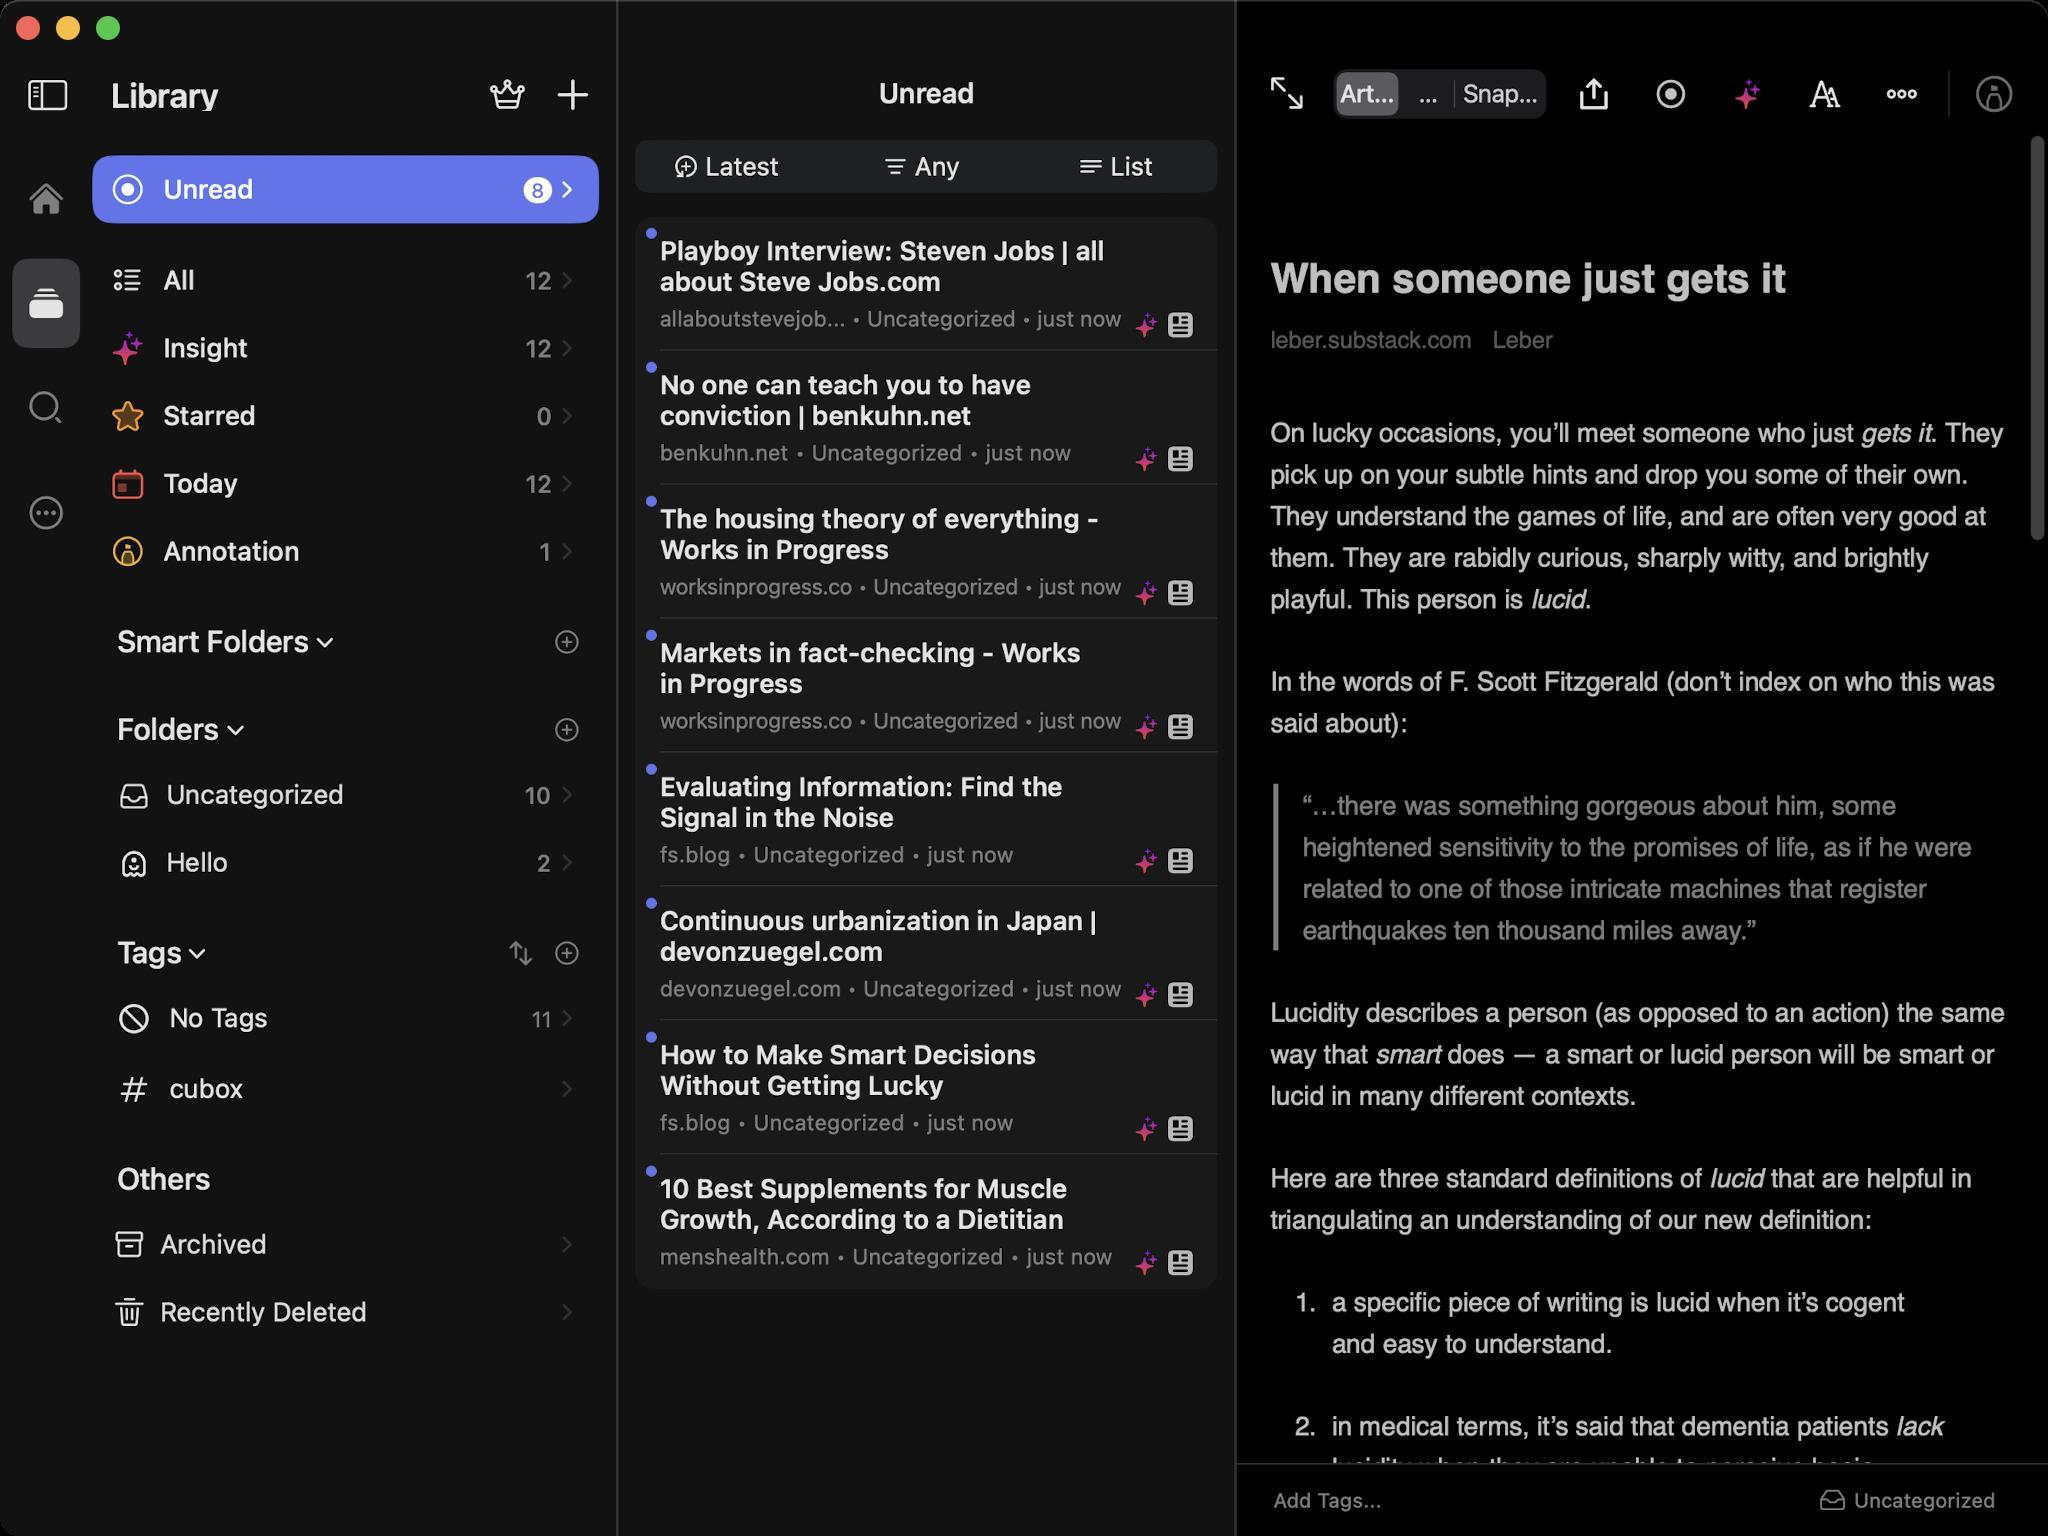
Accessibility tree:
{"name": "Cubox", "role": "AXWindow", "description": null, "role_description": "standard window", "value": null, "position": "352.00;95.00", "size": "1024;768", "children": [{"name": null, "role": "AXGroup", "description": null, "role_description": "group", "value": null, "position": "0.00;0.00", "size": "1024;768", "children": [{"name": null, "role": "AXGroup", "description": null, "role_description": "group", "value": null, "position": "0.00;0.00", "size": "1024;768", "children": []}, {"name": null, "role": "AXGroup", "description": null, "role_description": "group", "value": null, "position": "0.00;0.00", "size": "1024;768", "children": [{"name": null, "role": "AXGroup", "description": null, "role_description": "group", "value": null, "position": "-77.00;0.00", "size": "385;768", "children": [{"name": null, "role": "AXGroup", "description": null, "role_description": "Nav bar", "value": null, "position": "-77.00;27.72", "size": "385;38", "children": [{"name": null, "role": "AXButton", "description": "Hide Sidebar", "role_description": "button", "value": null, "position": "3.85;30.03", "size": "40;34", "children": []}, {"name": null, "role": "AXButton", "description": "Library", "role_description": "button", "value": null, "position": "49.28;30.03", "size": "63;34", "children": []}, {"name": null, "role": "AXButton", "description": "crown", "role_description": "button", "value": null, "position": "244.86;38.50", "size": "18;18", "children": []}, {"name": null, "role": "AXButton", "description": "newCard", "role_description": "button", "value": null, "position": "277.97;38.50", "size": "18;18", "children": []}]}, {"name": null, "role": "AXGroup", "description": null, "role_description": "group", "value": null, "position": "-77.00;0.00", "size": "385;768", "children": [{"name": null, "role": "AXGroup", "description": null, "role_description": "group", "value": null, "position": "-77.00;0.00", "size": "385;768", "children": [{"name": null, "role": "AXGroup", "description": null, "role_description": "collection", "value": null, "position": "46.20;0.00", "size": "262;768", "children": [{"name": null, "role": "AXButton", "description": null, "role_description": "button", "value": null, "position": "58.52;66.22", "size": "23;12", "children": []}, {"name": null, "role": "AXStaticText", "description": "Unread", "role_description": "text", "value": "8", "position": "46.20;77.77", "size": "253;34", "children": []}, {"name": null, "role": "AXButton", "description": null, "role_description": "button", "value": null, "position": "58.52;111.65", "size": "23;12", "children": []}, {"name": null, "role": "AXStaticText", "description": "All", "role_description": "text", "value": "12", "position": "46.20;123.20", "size": "253;34", "children": []}, {"name": null, "role": "AXStaticText", "description": "Insight", "role_description": "text", "value": "12", "position": "46.20;157.08", "size": "253;34", "children": []}, {"name": null, "role": "AXStaticText", "description": "Starred", "role_description": "text", "value": "0", "position": "46.20;190.96", "size": "253;34", "children": []}, {"name": null, "role": "AXStaticText", "description": "Today", "role_description": "text", "value": "12", "position": "46.20;224.84", "size": "253;34", "children": []}, {"name": null, "role": "AXStaticText", "description": "Annotation", "role_description": "text", "value": "1", "position": "46.20;258.72", "size": "253;34", "children": []}, {"name": null, "role": "AXButton", "description": null, "role_description": "button", "value": null, "position": "58.52;292.60", "size": "109;44", "children": []}, {"name": null, "role": "AXButton", "description": null, "role_description": "button", "value": null, "position": "272.58;292.60", "size": "27;44", "children": []}, {"name": null, "role": "AXStaticText", "description": "Smart Folders", "role_description": "text", "value": null, "position": "58.52;311.08", "size": "96;19", "children": []}, {"name": null, "role": "AXButton", "description": null, "role_description": "button", "value": null, "position": "58.52;336.49", "size": "64;44", "children": []}, {"name": null, "role": "AXButton", "description": null, "role_description": "button", "value": null, "position": "272.58;336.49", "size": "27;44", "children": []}, {"name": null, "role": "AXStaticText", "description": "Folders", "role_description": "text", "value": null, "position": "58.52;354.97", "size": "51;19", "children": []}, {"name": null, "role": "AXStaticText", "description": "", "role_description": "text", "value": "10", "position": "46.20;380.38", "size": "253;34", "children": []}, {"name": null, "role": "AXStaticText", "description": "Hello", "role_description": "text", "value": "2", "position": "46.20;414.26", "size": "253;34", "children": []}, {"name": null, "role": "AXButton", "description": null, "role_description": "button", "value": null, "position": "58.52;448.14", "size": "45;44", "children": []}, {"name": null, "role": "AXButton", "description": null, "role_description": "button", "value": null, "position": "241.78;448.14", "size": "31;44", "children": []}, {"name": null, "role": "AXButton", "description": null, "role_description": "button", "value": null, "position": "272.58;448.14", "size": "27;44", "children": []}, {"name": null, "role": "AXStaticText", "description": "Tags", "role_description": "text", "value": null, "position": "58.52;466.62", "size": "32;19", "children": []}, {"name": null, "role": "AXGroup", "description": null, "role_description": "group", "value": null, "position": "46.20;492.03", "size": "253;34", "children": [{"name": null, "role": "AXStaticText", "description": "No Tags", "role_description": "text", "value": null, "position": "84.70;501.27", "size": "50;15", "children": []}, {"name": null, "role": "AXStaticText", "description": "11", "role_description": "text", "value": null, "position": "265.65;502.81", "size": "10;13", "children": []}]}, {"name": null, "role": "AXStaticText", "description": "cubox", "role_description": "text", "value": null, "position": "46.20;527.45", "size": "253;34", "children": []}, {"name": null, "role": "AXButton", "description": null, "role_description": "button", "value": null, "position": "58.52;561.33", "size": "60;44", "children": []}, {"name": null, "role": "AXStaticText", "description": "Others", "role_description": "text", "value": null, "position": "58.52;579.81", "size": "47;19", "children": []}, {"name": null, "role": "AXGroup", "description": null, "role_description": "group", "value": null, "position": "46.20;605.22", "size": "253;34", "children": [{"name": null, "role": "AXStaticText", "description": "Archived", "role_description": "text", "value": null, "position": "80.08;614.46", "size": "177;15", "children": []}]}, {"name": null, "role": "AXGroup", "description": null, "role_description": "group", "value": null, "position": "46.20;639.10", "size": "253;34", "children": [{"name": null, "role": "AXStaticText", "description": "Recently Deleted", "role_description": "text", "value": null, "position": "80.08;648.34", "size": "177;15", "children": []}]}]}, {"name": null, "role": "AXButton", "description": "tabbar0", "role_description": "button", "value": null, "position": "6.16;77.00", "size": "34;45", "children": []}, {"name": null, "role": "AXButton", "description": "tabbar1", "role_description": "button", "value": null, "position": "6.16;129.36", "size": "34;45", "children": []}, {"name": null, "role": "AXButton", "description": "tabbar2", "role_description": "button", "value": null, "position": "6.16;181.72", "size": "34;45", "children": []}, {"name": null, "role": "AXButton", "description": "setting", "role_description": "button", "value": null, "position": "6.16;234.08", "size": "34;45", "children": []}]}]}]}, {"name": null, "role": "AXSplitter", "description": null, "role_description": "splitter", "value": 30.07518768310547, "position": "308.00;0.00", "size": "1;768", "children": []}, {"name": null, "role": "AXGroup", "description": null, "role_description": "group", "value": null, "position": "309.15;0.00", "size": "308;768", "children": [{"name": null, "role": "AXGroup", "description": null, "role_description": "Nav bar", "value": null, "position": "309.15;27.72", "size": "308;38", "children": [{"name": null, "role": "AXHeading", "description": "Unread", "role_description": "heading", "value": null, "position": "439.29;38.50", "size": "49;16", "children": []}]}, {"name": null, "role": "AXGroup", "description": null, "role_description": "group", "value": null, "position": "309.15;0.00", "size": "308;768", "children": [{"name": null, "role": "AXGroup", "description": null, "role_description": "group", "value": null, "position": "309.15;0.00", "size": "308;768", "children": [{"name": null, "role": "AXGroup", "description": null, "role_description": "collection", "value": null, "position": "309.15;0.00", "size": "308;768", "children": [{"name": null, "role": "AXButton", "description": "Latest", "role_description": "button", "value": null, "position": "324.56;71.61", "size": "82;23", "children": []}, {"name": null, "role": "AXButton", "description": "Any", "role_description": "button", "value": null, "position": "422.35;71.61", "size": "82;23", "children": []}, {"name": null, "role": "AXButton", "description": "List", "role_description": "button", "value": null, "position": "519.37;71.61", "size": "82;23", "children": []}, {"name": null, "role": "AXStaticText", "description": "Playboy Interview: Steven Jobs | all about Steve Jobs.com", "role_description": "text", "value": null, "position": "317.62;108.57", "size": "291;67", "children": []}, {"name": null, "role": "AXStaticText", "description": "No one can teach you to have conviction | benkuhn.net", "role_description": "text", "value": null, "position": "317.62;175.56", "size": "291;67", "children": []}, {"name": null, "role": "AXStaticText", "description": "The housing theory of everything - Works in Progress", "role_description": "text", "value": null, "position": "317.62;242.55", "size": "291;67", "children": []}, {"name": null, "role": "AXStaticText", "description": "Markets in fact-checking - Works in Progress", "role_description": "text", "value": null, "position": "317.62;309.54", "size": "291;67", "children": []}, {"name": null, "role": "AXStaticText", "description": "Evaluating Information: Find the Signal in the Noise", "role_description": "text", "value": null, "position": "317.62;376.53", "size": "291;67", "children": []}, {"name": null, "role": "AXStaticText", "description": "Continuous urbanization in Japan | devonzuegel.com", "role_description": "text", "value": null, "position": "317.62;443.52", "size": "291;67", "children": []}, {"name": null, "role": "AXStaticText", "description": "How to Make Smart Decisions Without Getting Lucky", "role_description": "text", "value": null, "position": "317.62;510.51", "size": "291;67", "children": []}, {"name": null, "role": "AXStaticText", "description": "10 Best Supplements for Muscle Growth, According to a Dietitian", "role_description": "text", "value": null, "position": "317.62;577.50", "size": "291;67", "children": []}]}]}]}]}, {"name": null, "role": "AXSplitter", "description": null, "role_description": "splitter", "value": 30.07518768310547, "position": "617.15;0.00", "size": "1;768", "children": []}, {"name": null, "role": "AXGroup", "description": null, "role_description": "group", "value": null, "position": "618.31;0.00", "size": "406;768", "children": [{"name": null, "role": "AXGroup", "description": null, "role_description": "Nav bar", "value": null, "position": "618.31;27.72", "size": "406;38", "children": [{"name": null, "role": "AXButton", "description": "Enter Fullscreen", "role_description": "button", "value": null, "position": "625.24;30.03", "size": "37;34", "children": []}, {"name": null, "role": "AXTabGroup", "description": null, "role_description": "tab group", "value": null, "position": "666.82;34.65", "size": "107;25", "children": [{"name": null, "role": "AXRadioButton", "description": "Article", "role_description": "tab", "value": 1, "position": "666.82;34.65", "size": "34;25", "children": []}, {"name": null, "role": "AXRadioButton", "description": "Web", "role_description": "tab", "value": 0, "position": "701.47;34.65", "size": "25;25", "children": []}, {"name": null, "role": "AXRadioButton", "description": "Snapshot", "role_description": "tab", "value": 0, "position": "727.65;34.65", "size": "45;25", "children": []}]}, {"name": null, "role": "AXButton", "description": "shareMore", "role_description": "button", "value": null, "position": "785.40;35.42", "size": "23;23", "children": []}, {"name": null, "role": "AXButton", "description": "shareUnread", "role_description": "button", "value": null, "position": "823.90;35.42", "size": "23;23", "children": []}, {"name": null, "role": "AXButton", "description": "insightIcon", "role_description": "button", "value": null, "position": "862.40;35.42", "size": "23;23", "children": []}, {"name": null, "role": "AXButton", "description": "shareReaderStyle", "role_description": "button", "value": null, "position": "900.90;35.42", "size": "23;23", "children": []}, {"name": null, "role": "AXButton", "description": "shareReaderMore", "role_description": "button", "value": null, "position": "939.40;35.42", "size": "23;23", "children": []}, {"name": null, "role": "AXButton", "description": "mark 0", "role_description": "button", "value": null, "position": "985.60;35.42", "size": "23;23", "children": []}]}, {"name": null, "role": "AXGroup", "description": null, "role_description": "group", "value": null, "position": "618.31;0.00", "size": "406;768", "children": [{"name": null, "role": "AXGroup", "description": null, "role_description": "group", "value": null, "position": "618.31;0.00", "size": "406;768", "children": [{"name": null, "role": "AXGroup", "description": null, "role_description": "group", "value": null, "position": "618.31;0.00", "size": "406;768", "children": [{"name": null, "role": "AXGroup", "description": null, "role_description": "group", "value": null, "position": "618.31;0.00", "size": "406;768", "children": [{"name": null, "role": "AXGroup", "description": null, "role_description": "group", "value": null, "position": "618.00;66.00", "size": "407;769", "children": [{"name": null, "role": "AXGroup", "description": null, "role_description": "group", "value": null, "position": "618.00;66.00", "size": "407;769", "children": [{"name": null, "role": "AXWebArea", "description": "On lucidity - by Leber - Vanguard Anthology", "role_description": "AXWebArea", "value": "", "position": "618.00;66.00", "size": "407;2529", "children": [{"name": null, "role": "AXHeading", "description": "When someone just gets it", "role_description": "heading", "value": "1", "position": "635.00;127.00", "size": "259;25", "children": []}, {"name": null, "role": "AXLink", "description": "leber.substack.com", "role_description": "link", "value": "", "position": "635.00;162.00", "size": "102;16", "children": []}, {"name": null, "role": "AXStaticText", "description": "Leber", "role_description": "text", "value": "", "position": "746.00;162.00", "size": "31;16", "children": []}, {"name": null, "role": "AXStaticText", "description": "On lucky occasions, you’ll meet someone who just", "role_description": "text", "value": "", "position": "635.00;207.00", "size": "296;18", "children": []}, {"name": null, "role": "AXStaticText", "description": "gets it", "role_description": "text", "value": "", "position": "930.00;207.00", "size": "36;18", "children": []}, {"name": null, "role": "AXStaticText", "description": ". They pick up on your subtle hints and drop you some of their own. They understand the games of life, and are often very good at them. They are rabidly curious, sharply witty, and brightly playful. This person is", "role_description": "text", "value": "", "position": "635.00;207.00", "size": "368;101", "children": []}, {"name": null, "role": "AXStaticText", "description": "lucid", "role_description": "text", "value": "", "position": "765.00;290.00", "size": "29;18", "children": []}, {"name": null, "role": "AXStaticText", "description": ".", "role_description": "text", "value": "", "position": "792.00;290.00", "size": "5;18", "children": []}, {"name": null, "role": "AXStaticText", "description": "In the words of F. Scott Fitzgerald (don’t index on who this was said about):", "role_description": "text", "value": "", "position": "635.00;331.00", "size": "363;39", "children": []}, {"name": null, "role": "AXStaticText", "description": "“…there was something gorgeous about him, some heightened sensitivity to the promises of life, as if he were related to one of those intricate machines that register earthquakes ten thousand miles away.”", "role_description": "text", "value": "", "position": "651.00;393.00", "size": "336;80", "children": []}, {"name": null, "role": "AXStaticText", "description": "Lucidity describes a person (as opposed to an action) the same way that", "role_description": "text", "value": "", "position": "635.00;497.00", "size": "369;39", "children": []}, {"name": null, "role": "AXStaticText", "description": "smart", "role_description": "text", "value": "", "position": "687.00;518.00", "size": "34;18", "children": []}, {"name": null, "role": "AXStaticText", "description": "does — a smart or lucid person will be smart or lucid in many different contexts.", "role_description": "text", "value": "", "position": "635.00;518.00", "size": "363;38", "children": []}, {"name": null, "role": "AXStaticText", "description": "Here are three standard definitions of", "role_description": "text", "value": "", "position": "635.00;580.00", "size": "221;18", "children": []}, {"name": null, "role": "AXStaticText", "description": "lucid", "role_description": "text", "value": "", "position": "854.00;580.00", "size": "29;18", "children": []}, {"name": null, "role": "AXStaticText", "description": "that are helpful in triangulating an understanding of our new definition:", "role_description": "text", "value": "", "position": "635.00;580.00", "size": "352;39", "children": []}, {"name": null, "role": "AXGroup", "description": "", "role_description": "list", "value": "", "position": "635.00;639.00", "size": "373;188", "children": [{"name": null, "role": "AXStaticText", "description": "a specific piece of writing is lucid when it’s cogent and easy to understand.", "role_description": "text", "value": "", "position": "666.00;642.00", "size": "287;38", "children": []}, {"name": null, "role": "AXStaticText", "description": "in medical terms, it’s said that dementia patients", "role_description": "text", "value": "", "position": "666.00;704.00", "size": "283;18", "children": []}, {"name": null, "role": "AXStaticText", "description": "lack", "role_description": "text", "value": "", "position": "947.00;704.00", "size": "25;18", "children": []}, {"name": null, "role": "AXStaticText", "description": "lucidity when they are unable to perceive basic realities about the world around them.", "role_description": "text", "value": "", "position": "666.00;725.00", "size": "272;39", "children": []}, {"name": null, "role": "AXStaticText", "description": "lucid dreaming, a state of utter comprehension about your plane of existence.", "role_description": "text", "value": "", "position": "666.00;786.00", "size": "306;39", "children": []}]}, {"name": null, "role": "AXStaticText", "description": "Thus, a", "role_description": "text", "value": "", "position": "635.00;849.00", "size": "48;18", "children": []}, {"name": null, "role": "AXStaticText", "description": "lucid person", "role_description": "text", "value": "", "position": "682.00;849.00", "size": "72;18", "children": []}, {"name": null, "role": "AXStaticText", "description": "is compelling, perceptive, and aware of life’s meta-games. Lucid people are the opposites of", "role_description": "text", "value": "", "position": "635.00;849.00", "size": "349;39", "children": []}, {"name": null, "role": "AXStaticText", "description": "NPCs", "role_description": "text", "value": "", "position": "940.00;870.00", "size": "36;18", "children": []}, {"name": null, "role": "AXStaticText", "description": ", those who play the games that life gives them without a second thought.", "role_description": "text", "value": "", "position": "635.00;870.00", "size": "368;59", "children": []}, {"name": null, "role": "AXStaticText", "description": "Lucid people aren’t dogmatic.", "role_description": "text", "value": "", "position": "635.00;952.00", "size": "176;18", "children": []}, {"name": null, "role": "AXStaticText", "description": "Most ideologies are full of heuristics that non-lucid people rely on since they can’t actively evaluate different situations.", "role_description": "text", "value": "", "position": "635.00;952.00", "size": "366;60", "children": []}, {"name": null, "role": "AXStaticText", "description": "Since they have eclectic life philosophies, lucid people are full of surprises and it’s hard to predict what they’ll say or do next. That’s often why the conversations will go well and they will", "role_description": "text", "value": "", "position": "635.00;994.00", "size": "354;80", "children": []}, {"name": null, "role": "AXStaticText", "description": "just get it", "role_description": "text", "value": "", "position": "860.00;1056.00", "size": "54;18", "children": []}, {"name": null, "role": "AXStaticText", "description": "— they are actually thinking about what you’re saying and not just following a script.", "role_description": "text", "value": "", "position": "635.00;1056.00", "size": "369;59", "children": []}, {"name": null, "role": "AXStaticText", "description": "Don’t confuse lucidity and competence. Competence is when you’re good at life’s games; lucidity is knowing which game you’re playing. Disaster can arise if you end up being good at the wrong game.", "role_description": "text", "value": "", "position": "635.00;1139.00", "size": "356;80", "children": []}, {"name": null, "role": "AXStaticText", "description": "Take, for example, the couple Stacy and James. When they argue, Stacy quickly devolves to making irrational, emotional arguments. James has two options:", "role_description": "text", "value": "", "position": "635.00;1242.00", "size": "352;60", "children": []}, {"name": null, "role": "AXGroup", "description": "", "role_description": "list", "value": "", "position": "635.00;1323.00", "size": "373;106", "children": [{"name": null, "role": "AXStaticText", "description": "be", "role_description": "text", "value": "", "position": "666.00;1325.00", "size": "19;18", "children": []}, {"name": null, "role": "AXStaticText", "description": "competent", "role_description": "text", "value": "", "position": "683.00;1325.00", "size": "64;18", "children": []}, {"name": null, "role": "AXStaticText", "description": "and deconstruct Stacy’s arguments using logic and rationality;", "role_description": "text", "value": "", "position": "666.00;1325.00", "size": "288;39", "children": []}, {"name": null, "role": "AXStaticText", "description": "be", "role_description": "text", "value": "", "position": "666.00;1388.00", "size": "19;18", "children": []}, {"name": null, "role": "AXStaticText", "description": "lucid", "role_description": "text", "value": "", "position": "683.00;1388.00", "size": "29;18", "children": []}, {"name": null, "role": "AXStaticText", "description": "and recognize the abstract games at play by choosing to appeal to Stacy’s emotions.", "role_description": "text", "value": "", "position": "666.00;1388.00", "size": "306;39", "children": []}]}, {"name": null, "role": "AXStaticText", "description": "The competent James frustrates both participants. The lucid James understands Stacy the way she wants to be understood, leading to better outcomes for everybody.", "role_description": "text", "value": "", "position": "635.00;1449.00", "size": "369;60", "children": []}, {"name": null, "role": "AXStaticText", "description": "This scenario brings to mind the classic contrast between intelligence and wisdom, most concisely: “intelligence is knowing the right answer, wisdom is knowing when to say it.” Wisdom overlaps with lucidity, but not entirely. An experienced old man can be wise but not lucid, and a bright young woman can be lucid but not wise. Wisdom is about qualitative knowledge gained through life experience, whereas lucidity is an acute awareness of life’s many meta-games.", "role_description": "text", "value": "", "position": "635.00;1533.00", "size": "362;163", "children": []}, {"name": null, "role": "AXStaticText", "description": "The next time you enter a conversation, think of the object-level analysis of", "role_description": "text", "value": "", "position": "635.00;1719.00", "size": "369;39", "children": []}, {"name": null, "role": "AXStaticText", "description": "what", "role_description": "text", "value": "", "position": "700.00;1740.00", "size": "29;18", "children": []}, {"name": null, "role": "AXStaticText", "description": "people are saying, as well as the lucid analysis of", "role_description": "text", "value": "", "position": "635.00;1740.00", "size": "370;38", "children": []}, {"name": null, "role": "AXStaticText", "description": "why", "role_description": "text", "value": "", "position": "649.00;1760.00", "size": "25;18", "children": []}, {"name": null, "role": "AXStaticText", "description": "they’re saying it. What are their motivations, their objectives, and the deeper meaning behind their words? If they were in a dream, would they be aware of it? What game of life are they playing?", "role_description": "text", "value": "", "position": "635.00;1760.00", "size": "366;81", "children": []}, {"name": null, "role": "AXStaticText", "description": "This exercise demands several hallmarks of lucidity: the blend of empathy and brainpower to understand the qualia of others in realtime; playful curiosity beyond your current scope to seek non-instrumental truth; and incisive self-awareness that you’re also just a player in the game.", "role_description": "text", "value": "", "position": "635.00;1864.00", "size": "372;102", "children": []}, {"name": null, "role": "AXStaticText", "description": "However, lucidity is more than just a social trait and applies to most areas of life. A good non-social example is root cause analysis:", "role_description": "text", "value": "", "position": "635.00;1988.00", "size": "358;60", "children": []}, {"name": null, "role": "AXStaticText", "description": "Let’s conjure up David, who runs the local laundromat. Customers are generally satisfied with his services but sometimes complain that the hangers he uses damages their clothes. Non-lucid David treats each incident as an independent customer service problem, paying for damages and giving a coupon for 10% off the next wash. Lucid David addresses the root cause and replaces the hangers. He was handed the “customer service” game but recognized that by playing the “take care of clothes” game, he could more effectively solve the problem.", "role_description": "text", "value": "", "position": "635.00;2072.00", "size": "371;205", "children": []}, {"name": null, "role": "AXStaticText", "description": "Most people consider themselves lucid the same way that most people consider themselves", "role_description": "text", "value": "", "position": "635.00;2300.00", "size": "368;39", "children": []}, {"name": null, "role": "AXStaticText", "description": "smart", "role_description": "text", "value": "", "position": "800.00;2321.00", "size": "38;18", "children": []}, {"name": null, "role": "AXStaticText", "description": "or", "role_description": "text", "value": "", "position": "836.00;2321.00", "size": "18;18", "children": []}, {"name": null, "role": "AXStaticText", "description": "principled", "role_description": "text", "value": "", "position": "852.00;2321.00", "size": "58;18", "children": []}, {"name": null, "role": "AXStaticText", "description": "— this is a fallacy just like how 80% of drivers think they are above-average drivers. It’s far more accurate to assess lucidity in others. The good news for you is that if somebody sent you this essay, they likely consider you lucid. Learn to recognize this trait and surround yourself with other lucid people — you’ll be all the better for it.", "role_description": "text", "value": "", "position": "635.00;2321.00", "size": "373;143", "children": []}, {"name": null, "role": "AXStaticText", "description": "Subscribe for more.", "role_description": "text", "value": "", "position": "635.00;2487.00", "size": "115;18", "children": []}, {"name": null, "role": "AXLink", "description": "leber.substack.com", "role_description": "link", "value": "", "position": "635.00;2529.00", "size": "102;16", "children": []}]}]}]}]}]}, {"name": null, "role": "AXButton", "description": null, "role_description": "button", "value": null, "position": "636.79;739.97", "size": "243;20", "children": []}, {"name": null, "role": "AXButton", "description": null, "role_description": "button", "value": null, "position": "903.21;739.97", "size": "102;20", "children": []}]}]}]}]}]}, {"name": null, "role": "AXButton", "description": null, "role_description": "close button", "value": null, "position": "7.00;6.00", "size": "14;16", "children": []}, {"name": null, "role": "AXButton", "description": null, "role_description": "full screen button", "value": null, "position": "47.00;6.00", "size": "14;16", "children": [{"name": null, "role": "AXGroup", "description": null, "role_description": "group", "value": null, "position": "47.00;6.00", "size": "14;16", "children": [{"name": null, "role": "AXGroup", "description": null, "role_description": "group", "value": null, "position": "47.00;6.00", "size": "14;16", "children": []}]}]}, {"name": null, "role": "AXButton", "description": null, "role_description": "minimize button", "value": null, "position": "27.00;6.00", "size": "14;16", "children": []}]}